Interaction volume radius: 10 \u00c5
Interaction volume height: 40 \u00c5
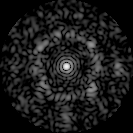
Disorder parameter: 0.7112